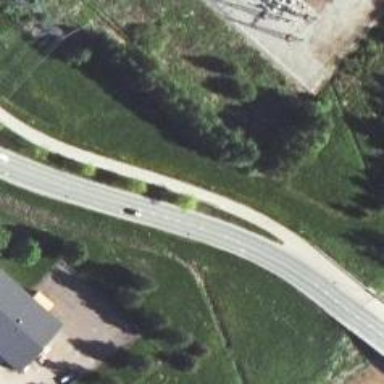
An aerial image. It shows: Cycle track alongside the road.